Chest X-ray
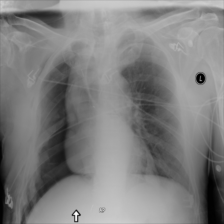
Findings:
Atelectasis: positive
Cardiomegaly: negative
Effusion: negative
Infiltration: negative
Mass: negative
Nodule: negative
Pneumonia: negative
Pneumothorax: negative
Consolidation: negative
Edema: negative
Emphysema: negative
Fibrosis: negative
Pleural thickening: negative
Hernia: negative